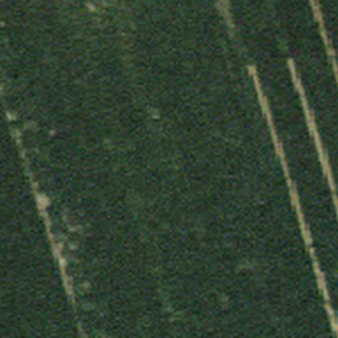
Label: other